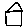
Label: house